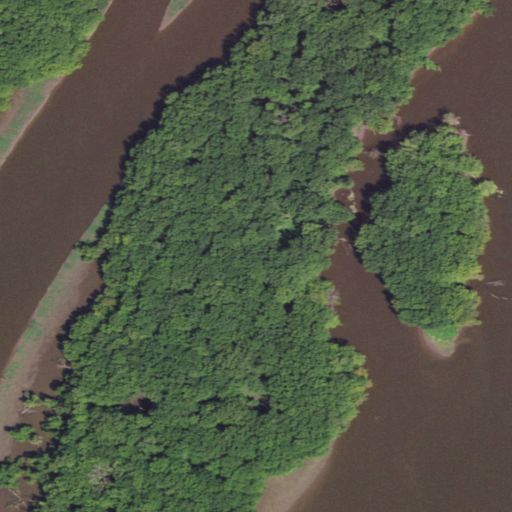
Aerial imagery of island in Iowa named Stamps Island containing woody wetlands, open water, herbaceous wetlands, and deciduous forest